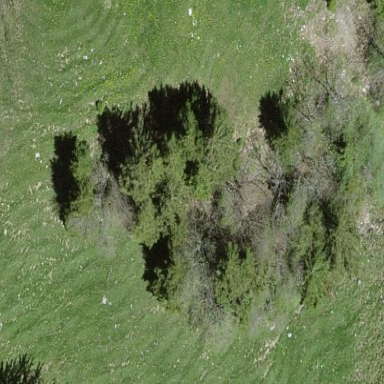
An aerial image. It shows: Forest area.